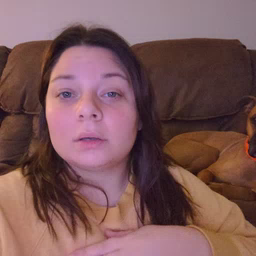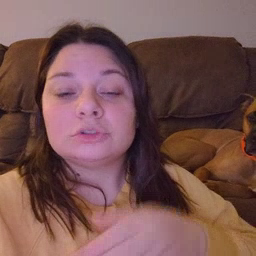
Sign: drink